Field crop: maize
Growth stage: 2
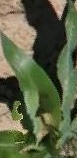
Species: maize